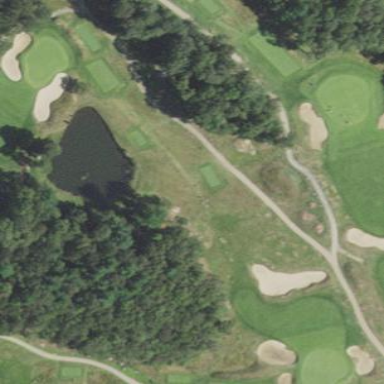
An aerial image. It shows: Area with grass used as rough in golf course.